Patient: sex M, age 52
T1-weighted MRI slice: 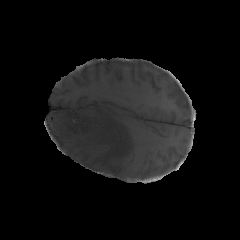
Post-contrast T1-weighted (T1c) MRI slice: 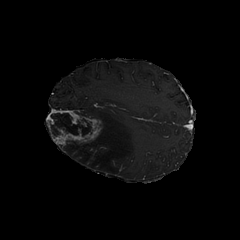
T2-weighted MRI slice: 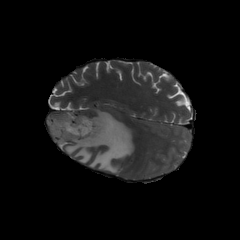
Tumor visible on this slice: yes
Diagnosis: Glioblastoma, IDH-wildtype
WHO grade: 4